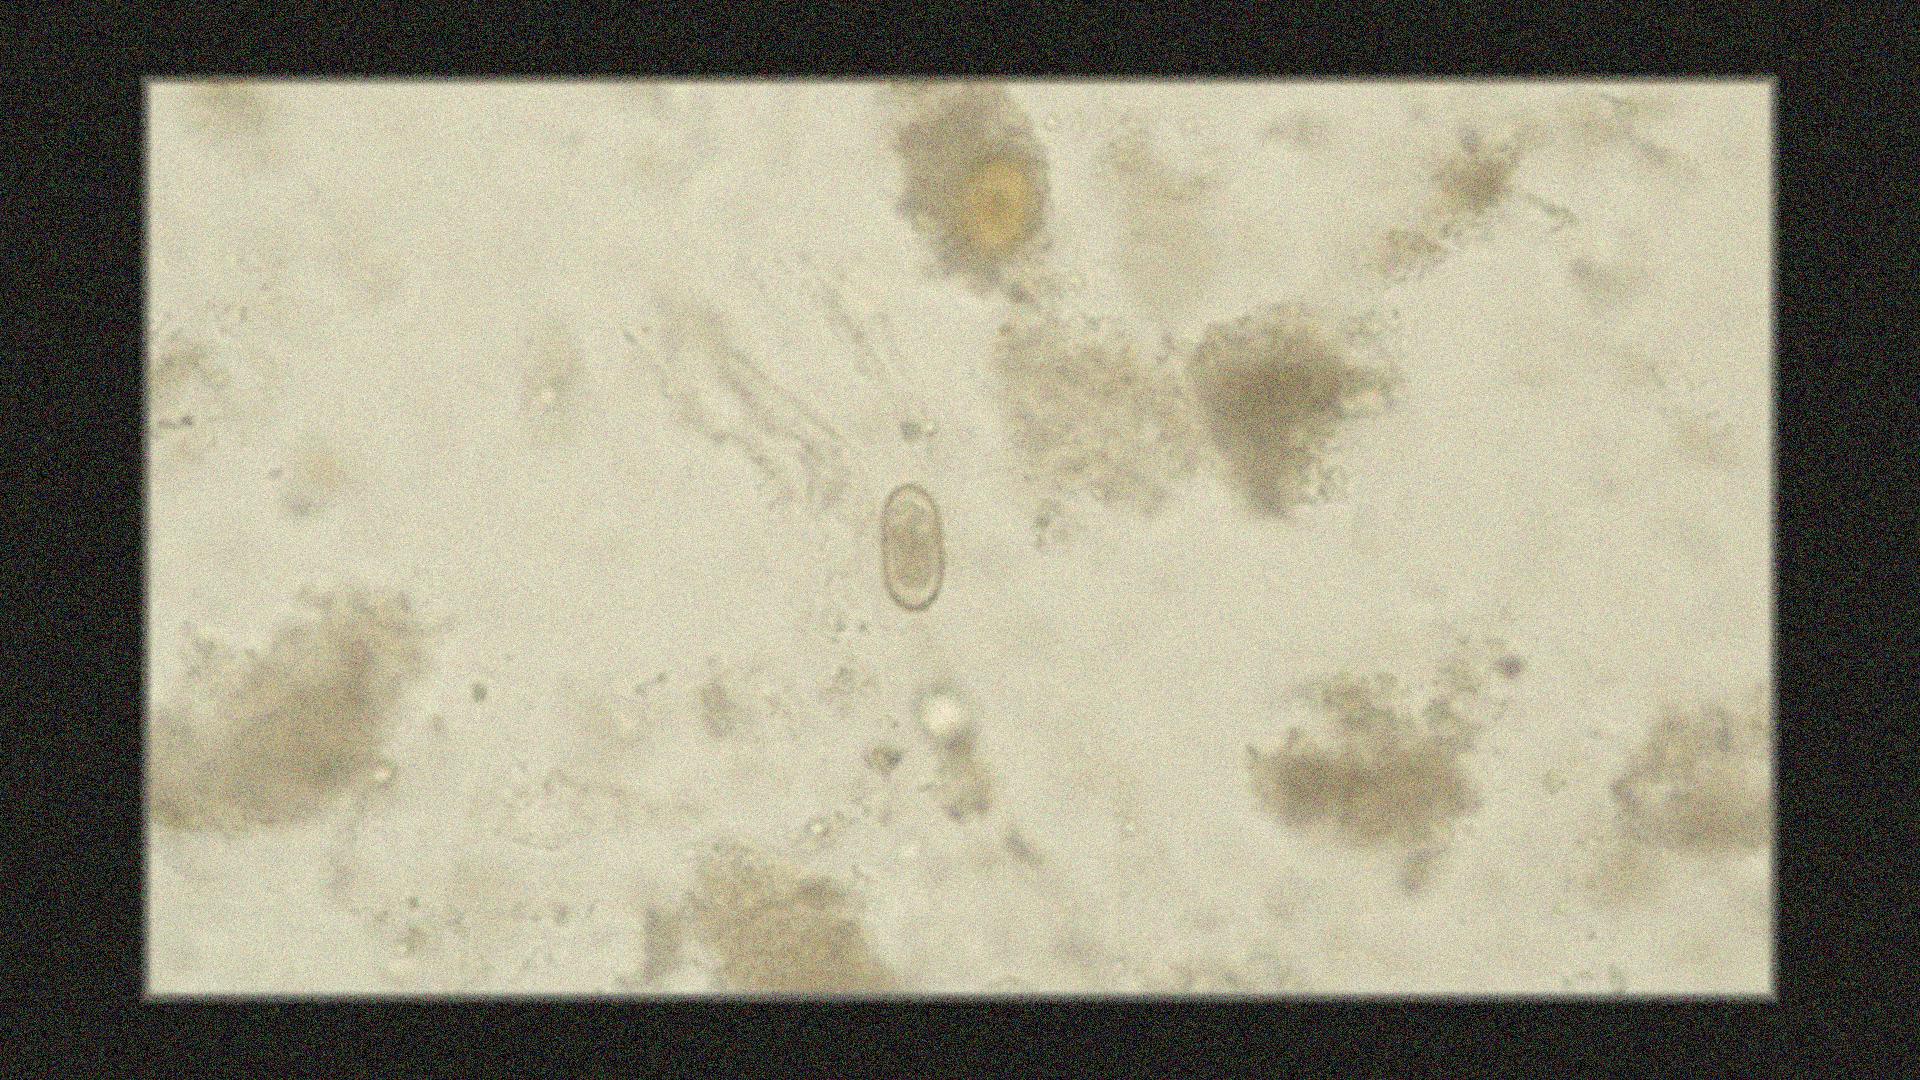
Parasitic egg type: Capillaria philippinensis